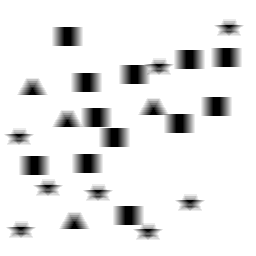
Squares: 12
Triangles: 4
Stars: 8
Total shapes: 24